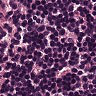
Metastatic tissue present: no